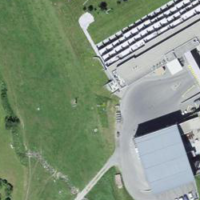
EUNIS habitat code: 54
Species observed at this site:
Montifringilla nivalis
Ranunculus glacialis
Nucifraga caryocatactes
Bartsia alpina